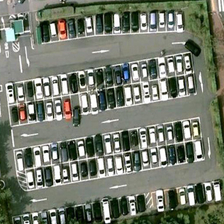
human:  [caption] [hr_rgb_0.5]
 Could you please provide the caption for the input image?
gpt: many green trees are around a parking lot with many cars .

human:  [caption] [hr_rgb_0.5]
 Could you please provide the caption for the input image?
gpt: many green trees are around a parking lot with many cars .

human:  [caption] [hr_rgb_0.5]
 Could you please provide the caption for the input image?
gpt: many green trees are around a parking lot with many cars .

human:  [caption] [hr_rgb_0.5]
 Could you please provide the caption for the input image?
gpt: many green trees are around a parking lot with many cars .

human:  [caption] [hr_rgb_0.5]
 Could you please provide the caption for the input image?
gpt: many green trees are around a parking lot with many cars .